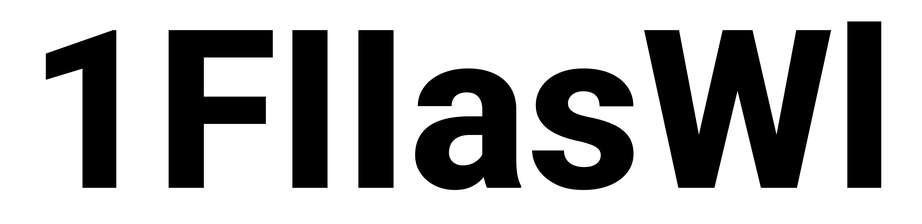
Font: Roboto_ExtraBold